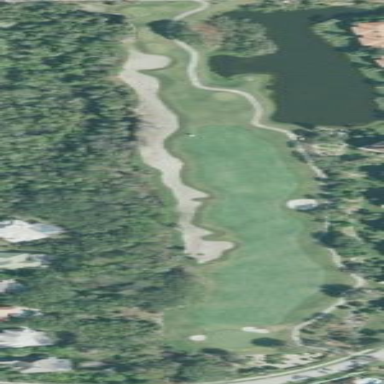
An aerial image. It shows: Golf course.